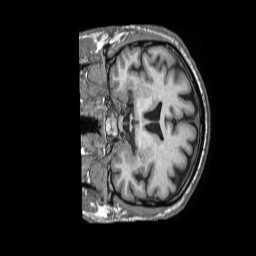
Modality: T1w
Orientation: coronal
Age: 62
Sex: male
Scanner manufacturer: philips
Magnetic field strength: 1.5 T
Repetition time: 0.007252 s
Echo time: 0.003291 s